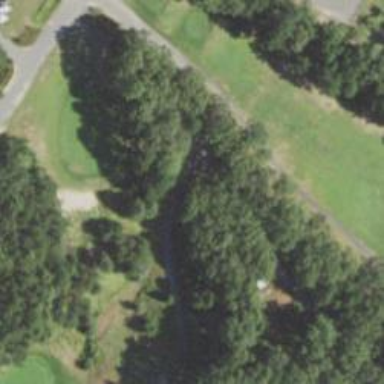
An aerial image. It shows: Path designated for golf carts.